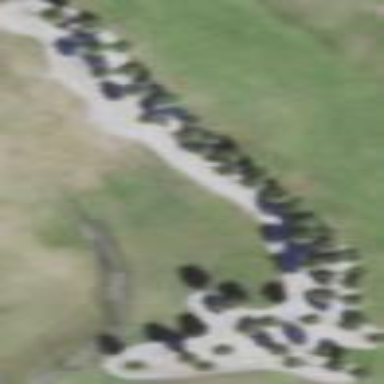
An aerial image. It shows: Sandy area is golf bunker.